Question: How can I plot a second line in a XY-plot, using plot(), to a different scale like this example (purple line)?

My R code for the first (red) line is something like:
'''
p <- sqlQuery(ch,"SELECT wl,param1 FROM qryPlot ORDER BY wl")
plot(p$wl,p$param1,axes=T,xlim=c(400,800),ylim=c(0,100),type="l",col="red")
'''
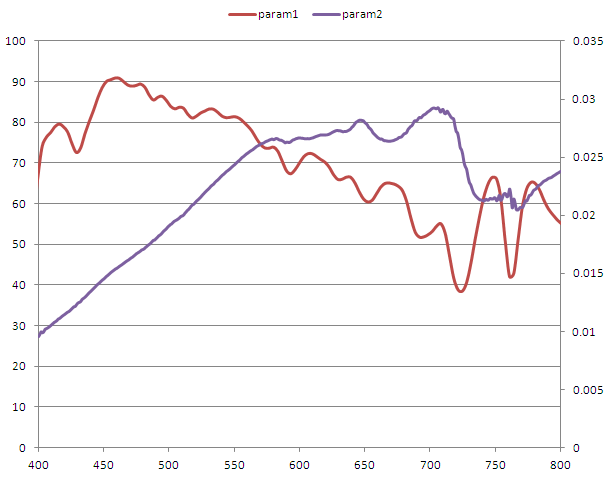
Answer: Here is the general idea:
'''
plot(1:10)
par(new=T)
plot(1:10, rep(50, 10), type='l', axes=F, xlab=NA, ylab=NA)
axis(4)
'''